高三 · 统计数学
设随机变量 $\xi$ 的分布列为 $P\left(\xi=\frac{k}{5}\right)=a k(k=1,2,3,4,5)$, 则 ( )
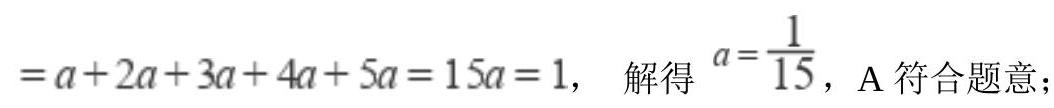
A. $15 a=1$
B. $P(
答案: ABC
解析: 答案: $A, B, C$

【解析】 $\because$ 随机变量 $\xi$ 的分布列为 $P\left(\xi=\frac{k}{5}\right)=a k(k=1,2,3,4,5)$,

$\therefore P\left(\xi=\frac{1}{5}\right)+P\left(\xi=\frac{2}{5}\right)+P\left(\xi=\frac{3}{5}\right)+P\left(\xi=\frac{4}{5}\right)+P(\xi=1)$

$\therefore P(0.5<\xi<0.8)=P\left(\xi=\frac{3}{5}\right)=3 \times \frac{1}{15}=0.2$, B 符合题意;

$\therefore P(0.1<\xi<0.5)=P\left(\xi=\frac{1}{5}\right)+P\left(\xi=\frac{2}{5}\right)=\frac{1}{15}+2 \times \frac{1}{15}=0.2$, C 符合题意;

$\therefore P(\xi=1)=5 \times \frac{1}{15}=\frac{1}{3} \neq 0.3$, D 不符合题意.

故答案为: $\mathrm{A} 、 \mathrm{~B} 、 \mathrm{C}$.

14.答案: $A, C$

【解析】 数学成绩 $X$ 服从正态分布 $\mathrm{N}(100,100)$, 则数学成绩的期望为 100 , 数学成绩的标准差为 10 , $\mathrm{A}$ 符合题意 $\mathrm{B}$ 不符合题意;

及格率为 $p_{1}=1-\frac{1-P(100-10<\zeta<100+10)}{2}=